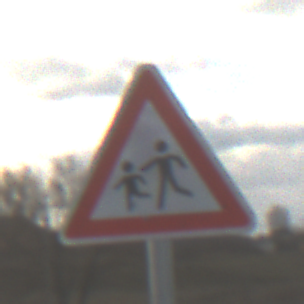
Verkehrszeichen: KinderRechts
Umgebung: Outdoor, RoadRail
Tageszeit: SunriseSunset
Wetter: PartlyCloudy
Licht: Natural
Jahreszeit: NotSpecified
Kontrast: LowContrast